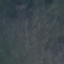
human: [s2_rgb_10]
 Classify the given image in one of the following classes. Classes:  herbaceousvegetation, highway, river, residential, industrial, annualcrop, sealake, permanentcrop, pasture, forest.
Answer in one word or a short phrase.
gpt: HerbaceousVegetation